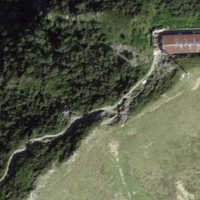
EUNIS habitat code: 31
Species observed at this site:
Primula hirsuta